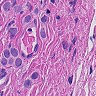
Metastatic tissue present: yes